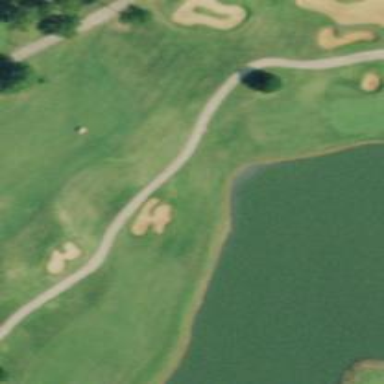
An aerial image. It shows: View of golf hole.